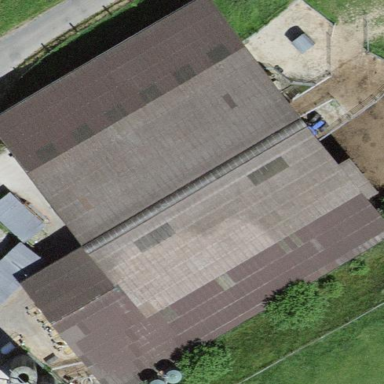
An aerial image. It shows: Barn.